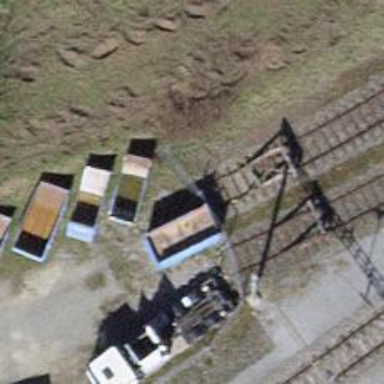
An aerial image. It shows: Railway buffer stop.